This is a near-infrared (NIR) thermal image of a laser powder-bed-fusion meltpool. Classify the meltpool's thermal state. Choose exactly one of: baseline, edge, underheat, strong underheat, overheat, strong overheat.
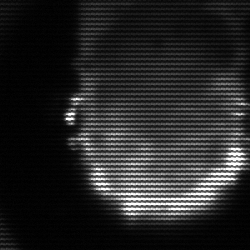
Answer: baseline